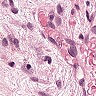
Metastatic tissue present: yes